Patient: sex M, age 36
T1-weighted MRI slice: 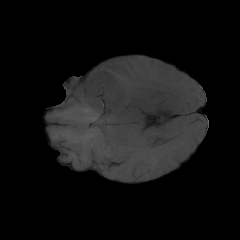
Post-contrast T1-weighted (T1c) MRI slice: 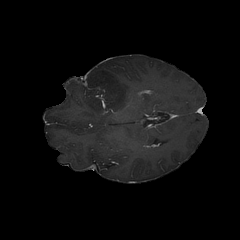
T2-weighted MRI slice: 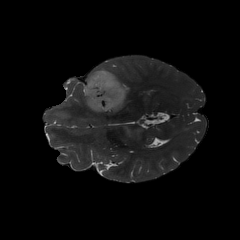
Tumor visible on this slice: yes
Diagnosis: Glioblastoma, IDH-wildtype
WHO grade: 4